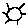
Label: sun